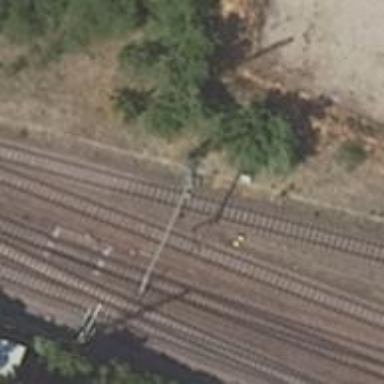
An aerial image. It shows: Wedge is used for the railway derail.